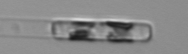
Label: Guinardia_delicatula